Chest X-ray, PA view. Patient: 19 years old, sex F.
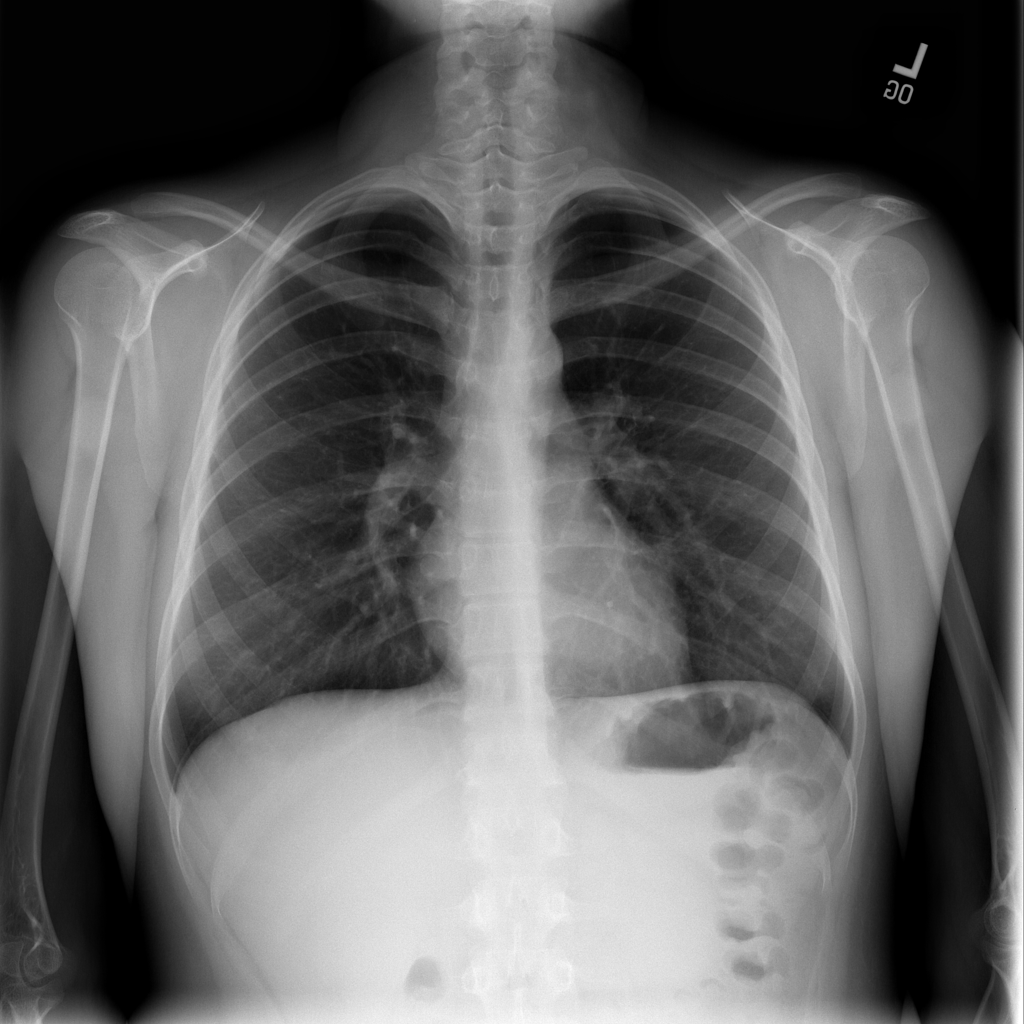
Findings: No Finding